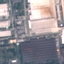
Land use / land cover class: Industrial